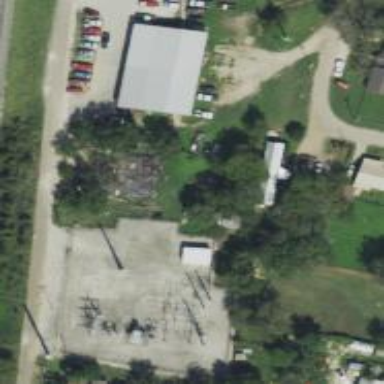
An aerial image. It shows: Outdoor power substation surrounded by fence. The substation operates at the distribution level.